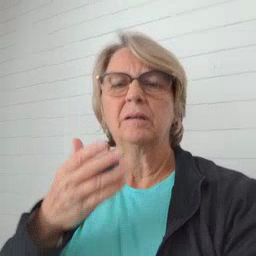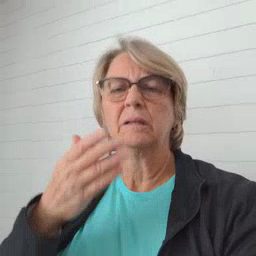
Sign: sticky